Question: I am trying to send data from Java code to PHP code with the use of a POST request. For some reason on the PHP side I get nothing at all, but my code "works" (no exception occurs). What can be the problem? Thanks in advance!
My data looks something like this:
'''
"data=" + sb.toString()
'''
And the code can be found here below:
'''
public static void sendRequest(String encryptedString) {
HttpURLConnection connection = null;
BufferedReader br = null;
DataOutputStream dos = null;
try {
connection = (HttpURLConnection) new URL("http://localhost/something/function").openConnection();
connection.setDoOutput(true);
connection.setRequestMethod("POST");
connection.setRequestProperty("Content-Type", "application/x-www-form-urlencoded");
connection.setFixedLengthStreamingMode(encryptedString.length());
dos = new DataOutputStream(connection.getOutputStream());
dos.writeBytes(encryptedString);
dos.flush();
br = new BufferedReader(new InputStreamReader(connection.getInputStream()));
String line;
while((line = br.readLine()) != null) {
System.out.println(line);
}
} catch (IOException e) {
System.out.println("Can't create connection...");
e.printStackTrace();
} finally {
try {
if(dos != null) dos.close();
if(connection != null) connection.disconnect();
if(br != null) br.close();
} catch (IOException e) {
e.printStackTrace();
}
}
}
'''
PS: The picture:

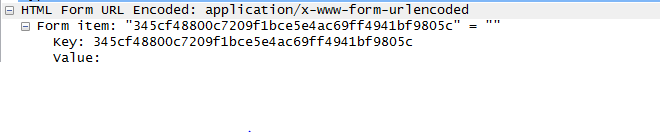
Answer: The problem was that I encrypted the whole data=randomnumber thing with SHA-1. The data= part should not be encrypted and needs to be added later.